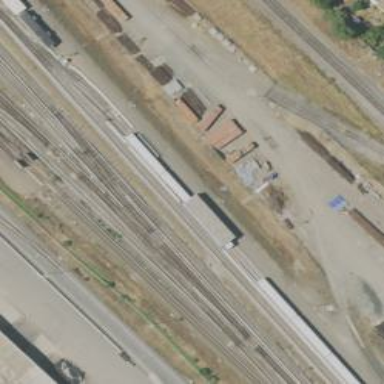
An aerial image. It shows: Electrified rail passing through service yard.